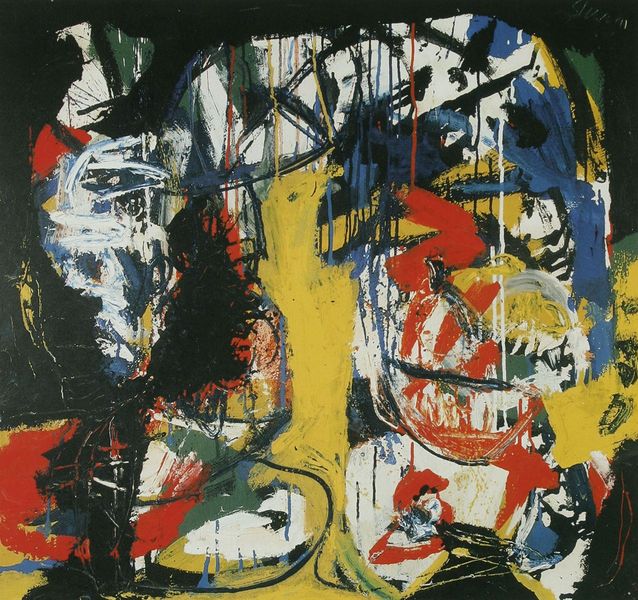
Künstler: Helmut Sturm
Standort: Cham
Institution: Chamer Sammlung regionaler und überregionaler zeitgenössischer Kunst
Schlagwörter: blau, dunkel, kopf, weiß, gelb, grün, ocker, braun, bunt, schwarz, rot, beige, expressionismus, gesicht, öl, rund, chaos, farbig, düster, bogen, abstrakt, farben, flächen, modern, farbe, formen, linien, sturm, gestreift, striche, expressionistisch, linie, durcheinander, wirr, zickzack, expressiv, rätsel, kleckse, georg, steigend, grundfarben, flecke, helmut sturm, baselitz, helmut, ausdehnen, ausweiten, georg baselitz, umgebend, wilder pinselduktus